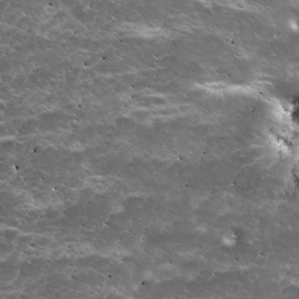
Label: non_frost